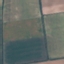
Label: AnnualCrop